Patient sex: F
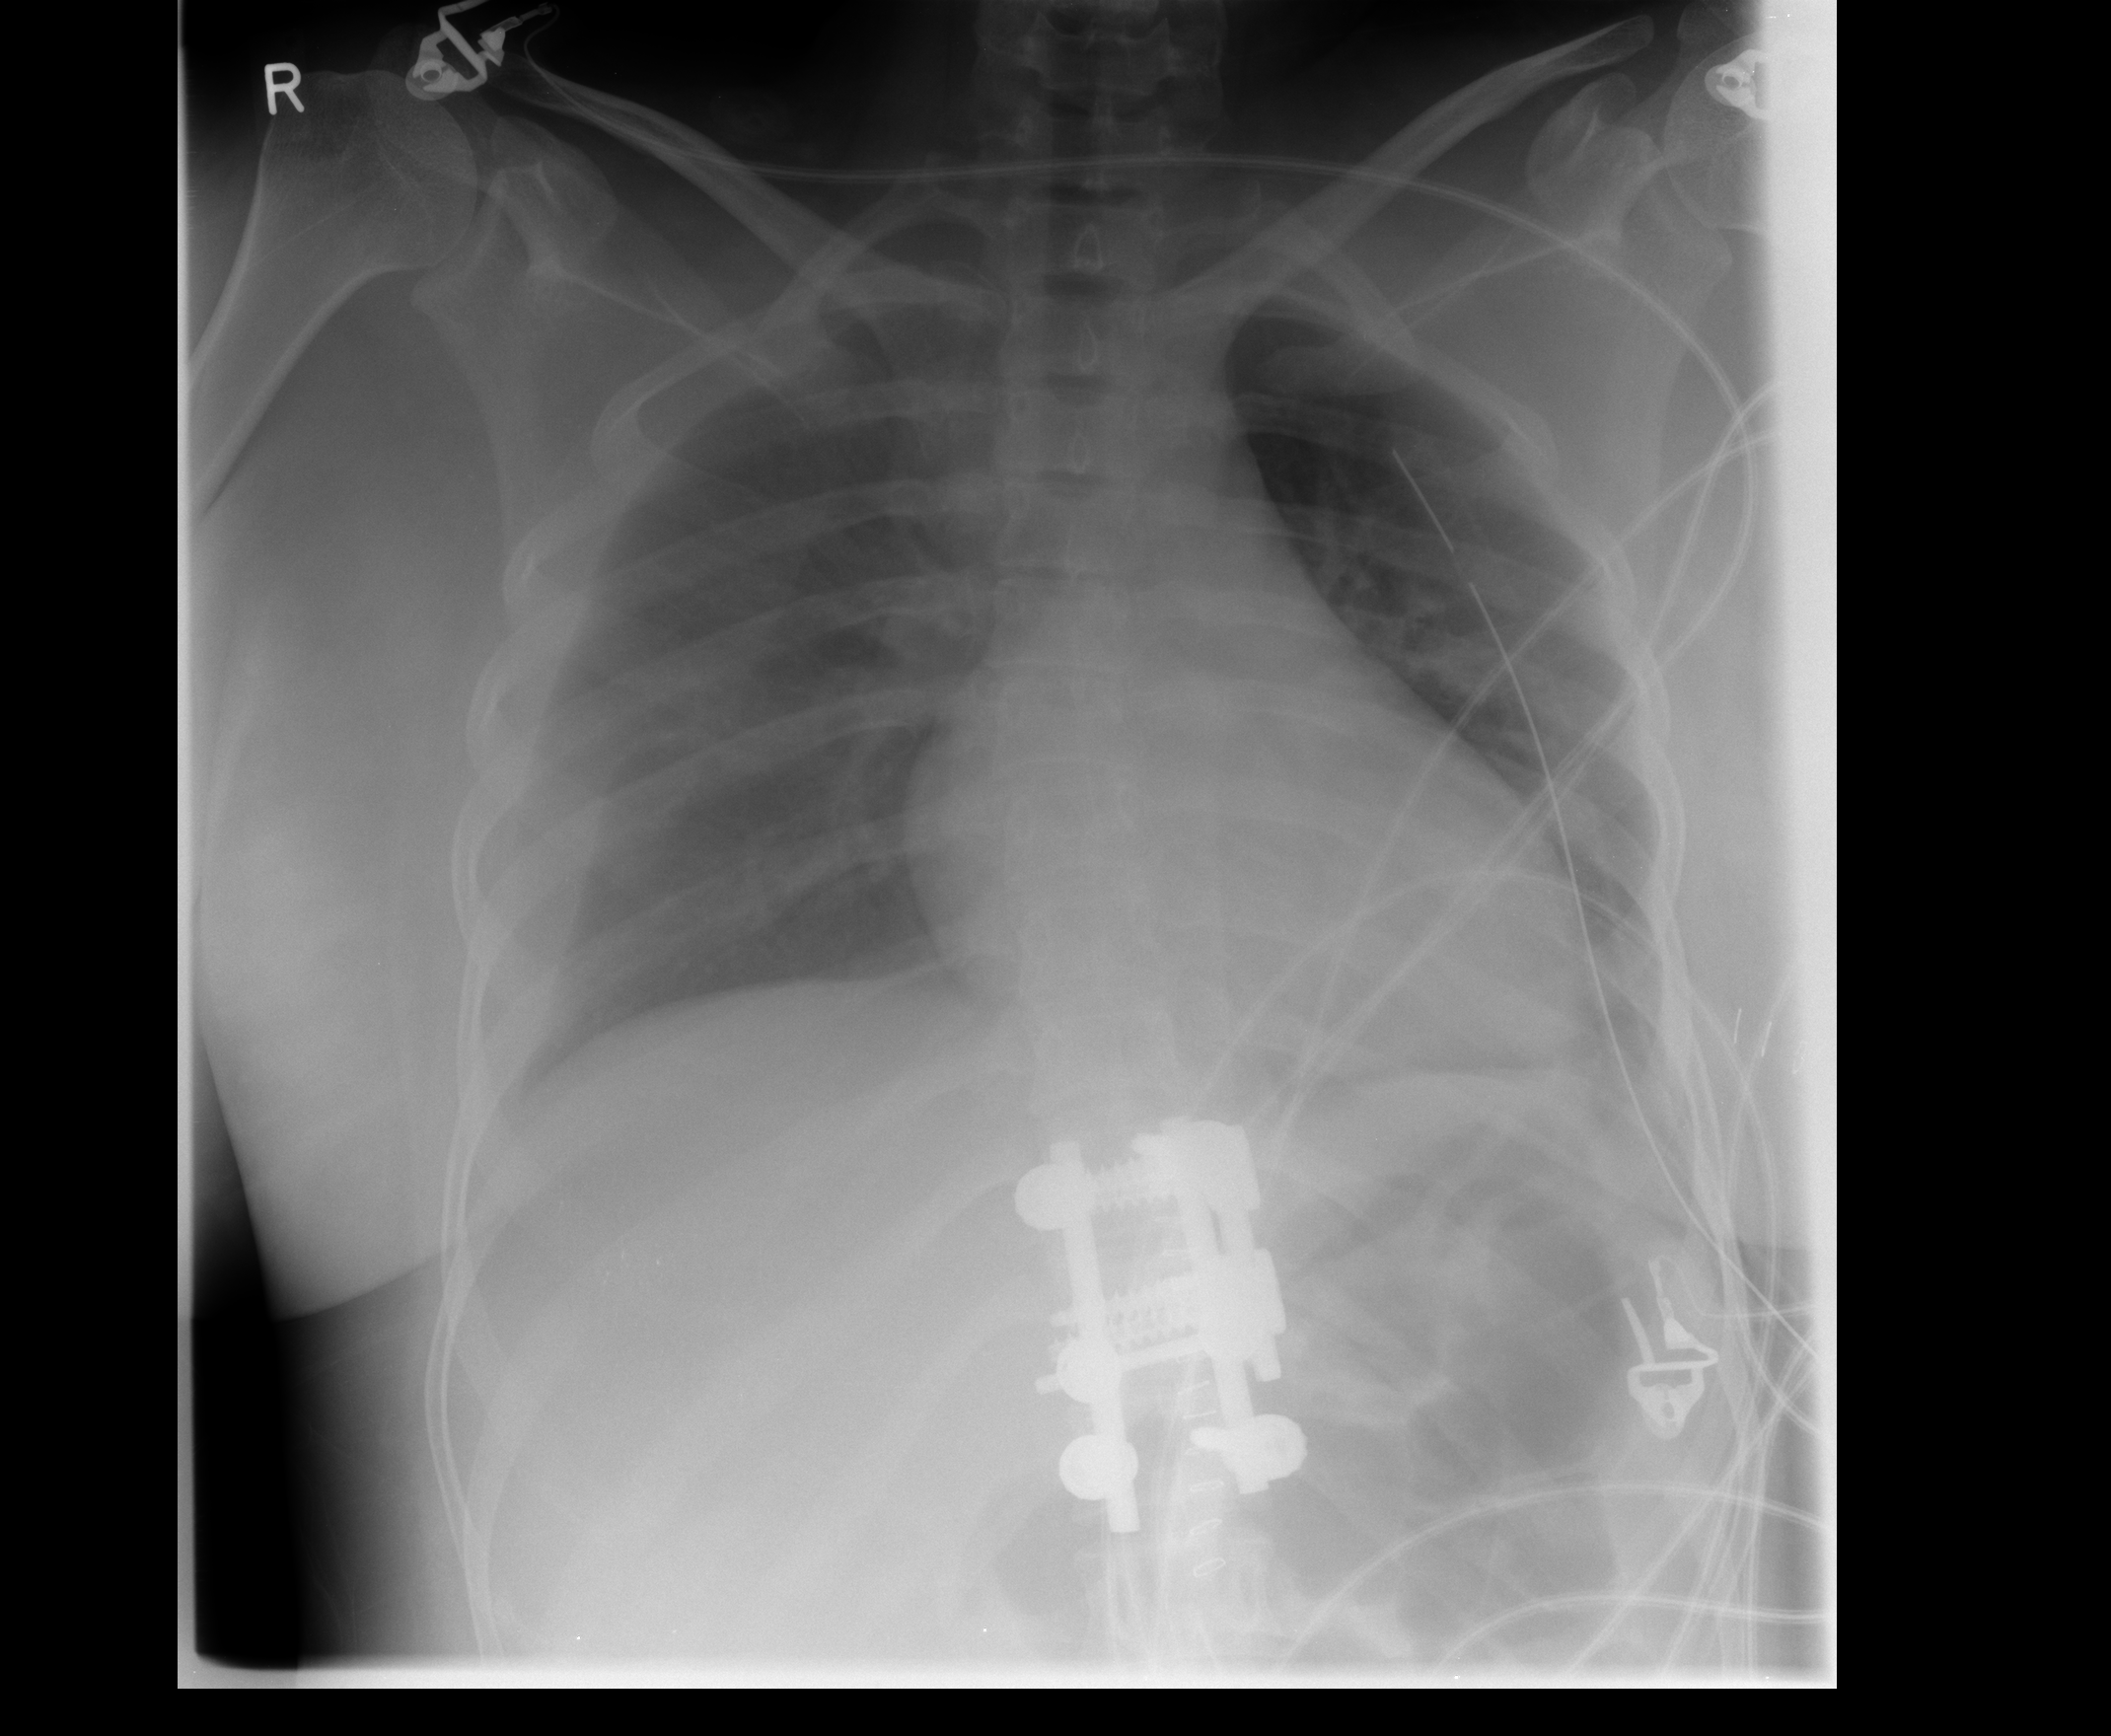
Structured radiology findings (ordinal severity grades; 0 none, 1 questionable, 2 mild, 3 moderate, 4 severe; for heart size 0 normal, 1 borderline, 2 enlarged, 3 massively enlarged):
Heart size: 0
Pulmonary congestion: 1
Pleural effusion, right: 0
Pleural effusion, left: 0
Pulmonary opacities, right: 0
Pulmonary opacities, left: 0
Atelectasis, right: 1
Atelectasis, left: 0